Question: I was trying to import the WL sample project for Android native push. After reconfiguring the options, I've tried to invoked the adapter, but it failed - there was no procedure to select:

My environment is:
- -
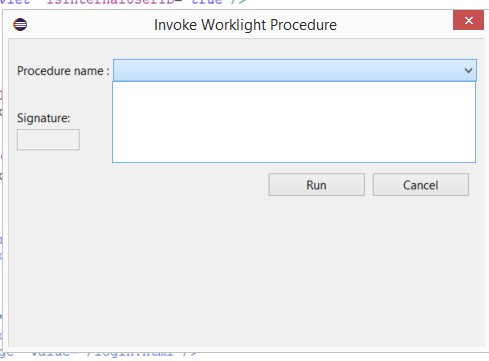
Answer: I'm using Eclipse Java EE "Kepler" SR2 (you're using Luna, but that does not matter) with Worklight Studio 6.2.0.01.20141027-1531 (but this too should not matter).
After right-click the adapter folder (adapters > PushAdapter), I see the following:

1. What do you mean by "configuring the options"?
2. You can try with either a fresh workspace or a new Eclipse instance. Must be an Eclipse error.